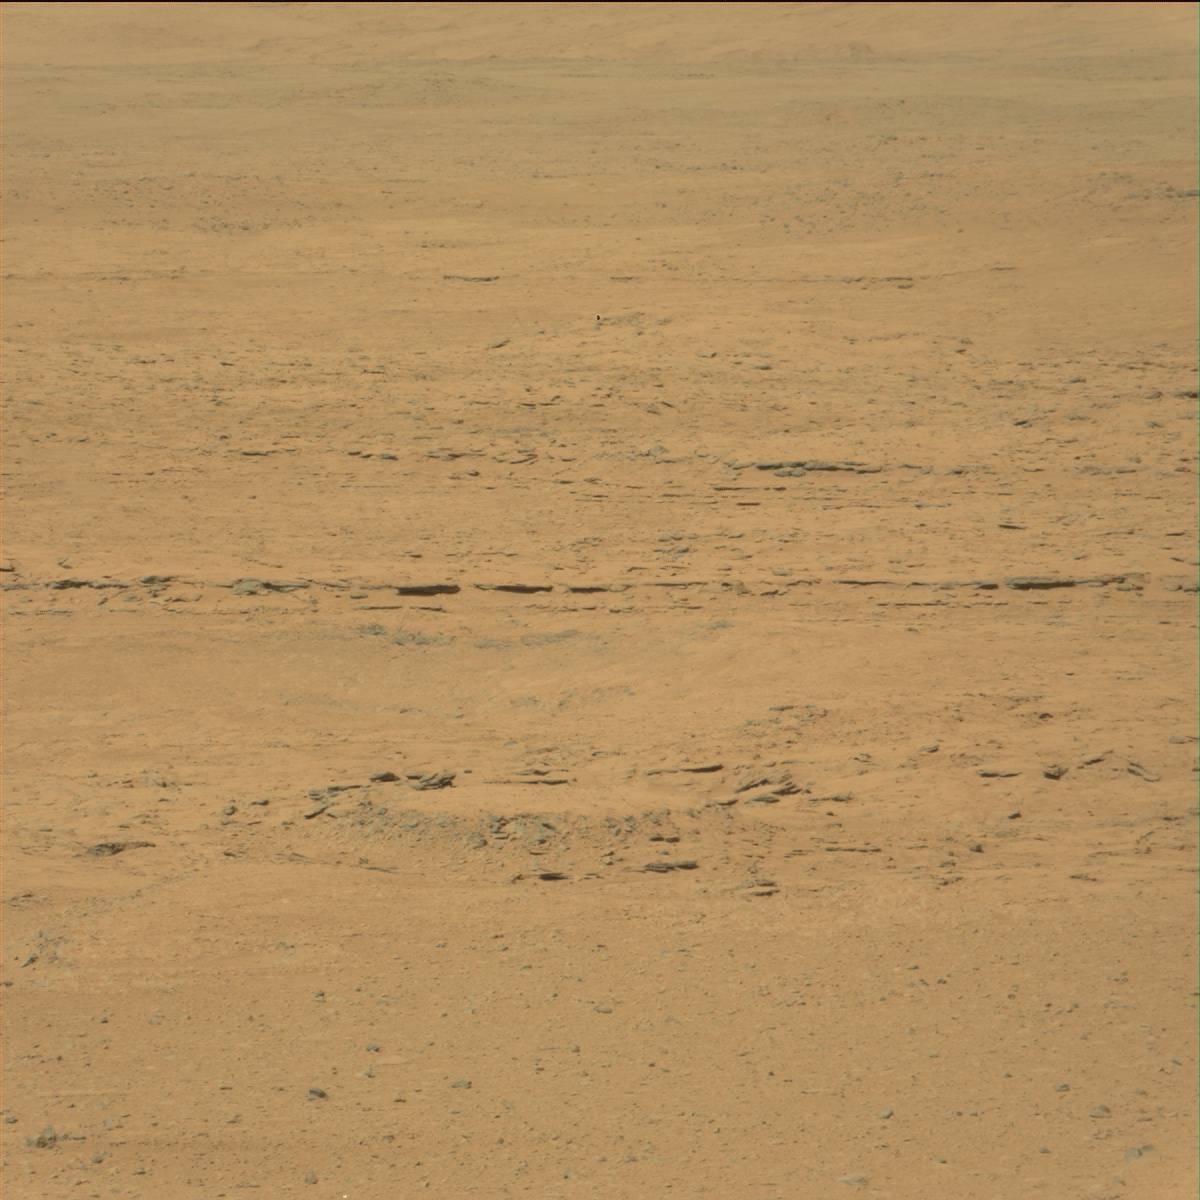
Terrain classes present: Bedrock, Ridge, Rock, Sand / Soil